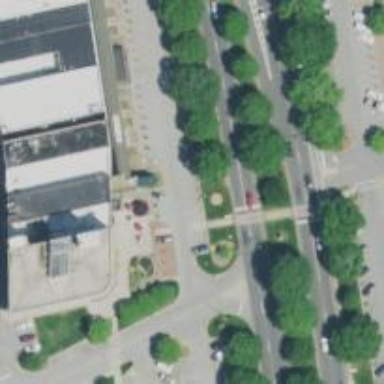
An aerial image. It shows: Service road with separate sidewalk.